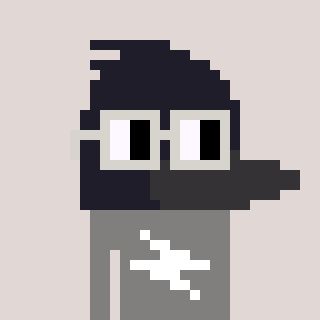
a pixel art character with square light gray glasses, a raven-shaped head and a bluegrey-colored body on a warm background